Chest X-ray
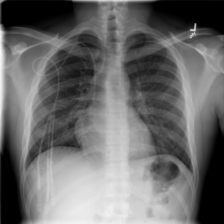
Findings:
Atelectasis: negative
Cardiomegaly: negative
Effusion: negative
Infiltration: negative
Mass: positive
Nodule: negative
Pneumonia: negative
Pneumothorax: negative
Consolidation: negative
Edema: negative
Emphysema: negative
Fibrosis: negative
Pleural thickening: negative
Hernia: negative